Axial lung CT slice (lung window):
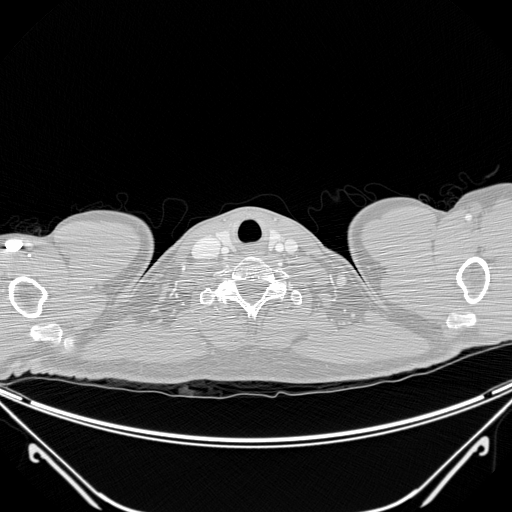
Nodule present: no